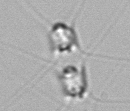
Label: Chaetoceros_didymus